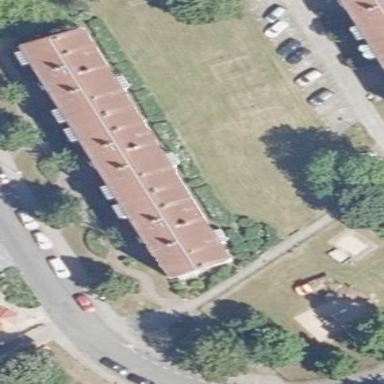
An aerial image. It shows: Apartments building with gabled roof oriented along the building.